高一 · 度量几何学
(2020$\cdot$广州二模) 《周髀算经》中提出了 “方属地, 圆属天”, 也就是人们常说的 “天圆地方”. 我国古代铜钱的铸造也蕴含了这种 “外圆内方” “天地合一” 的哲学思想. 现将铜钱抽象成如图所示的图形, 其中圆的半径为 $r$, 正方形的边长为 $a(0<a<r)$, 若在圆内随机取点, 得到点取自阴影部分的概率是 $p$ ，则圆周率 $\pi$ 的值为（）

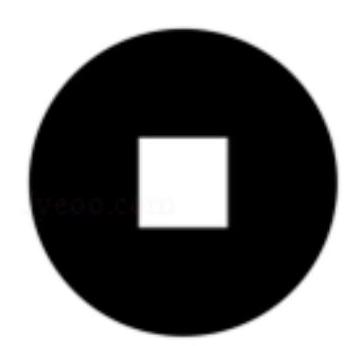
A. $\frac{a^{2}}{(1-p) r^{2}}$
B. $\frac{a^{2}}{(1+p) r^{2}}$
C. $\frac{a}{(1-p) r}$
D. $\frac{a}{(1+p) r}$
答案: A
解析: 解：圆形钱币的半径为 $r \mathrm{~cm}$ ，面积为 $S$ 圆 $=\pi \cdot r^{2}$;
正方形边长为 $a c m$, 面积为 $S$ 正方形 $=a^{2}$.

在圆形内随机取一点, 此点取自黑色部分的概率是

$p=\frac{S_{\text {圆 }}-S_{\text {正方形 }}}{S_{\text {圆 }}}=1-\frac{a^{2}}{\pi r^{2}}$,

则 $\pi=\frac{a^{2}}{(1-p) r^{2}}$.

故选: A.